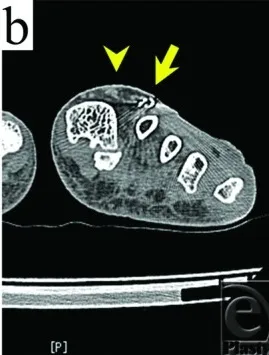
Radiograph and computed tomographic scan. (b) Computed tomographic scan showing the lesion (arrowhead) overlaying a residual skin staple (arrow); no tumor invasion to the surrounding tissue was evident.
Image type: radiology (ct)